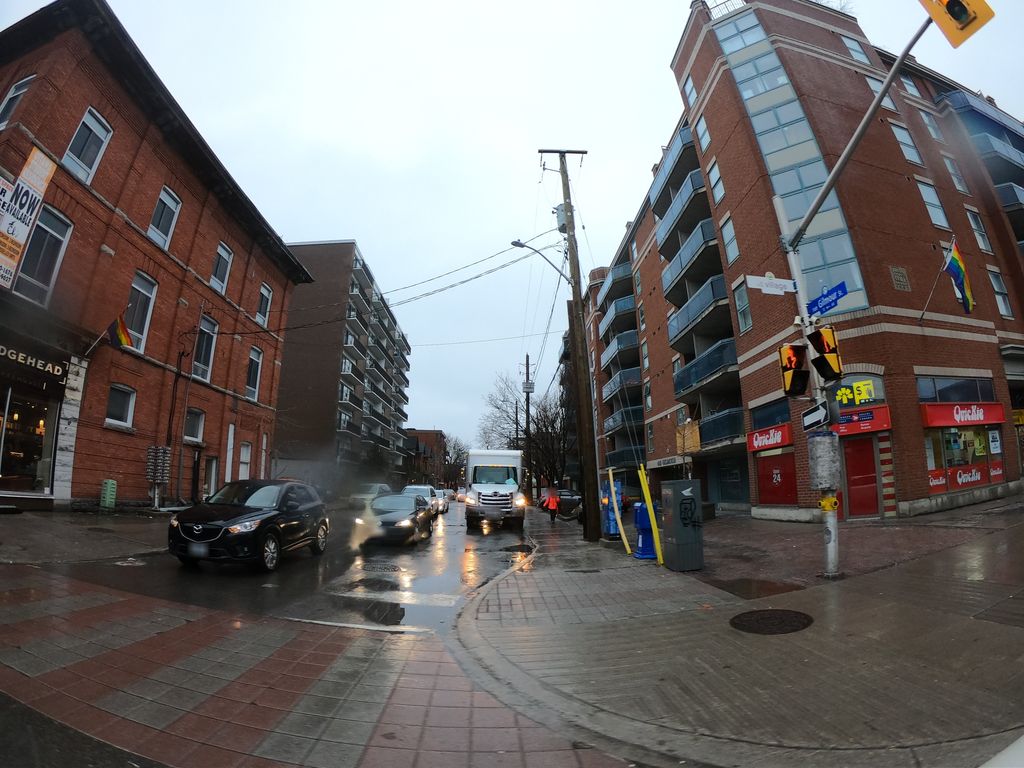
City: ottawa-gatineau